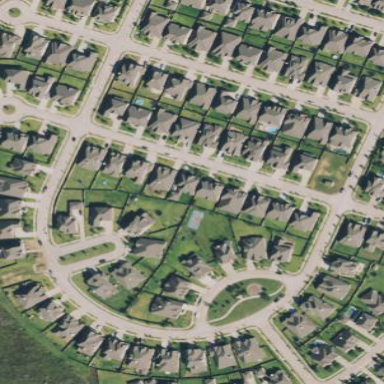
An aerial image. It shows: Residential neighbourhood.